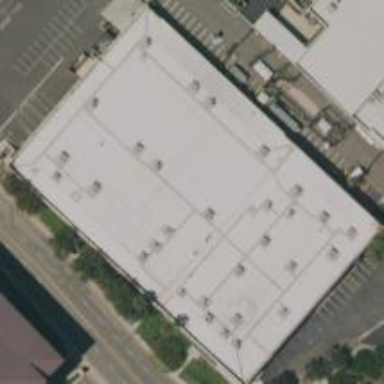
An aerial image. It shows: Warehouse building.